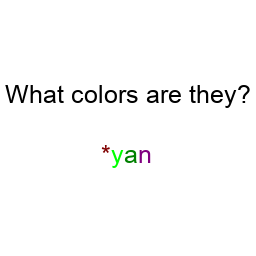
Color: maroon, lime, green, purple
Color name shown: cyan
Background color: white
Question text color: black